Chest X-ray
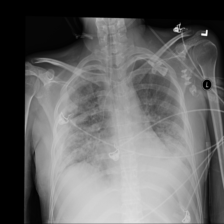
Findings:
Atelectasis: positive
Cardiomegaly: negative
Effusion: positive
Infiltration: positive
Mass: negative
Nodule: negative
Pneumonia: negative
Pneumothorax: negative
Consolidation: negative
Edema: negative
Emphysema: negative
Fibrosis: negative
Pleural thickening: negative
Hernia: negative